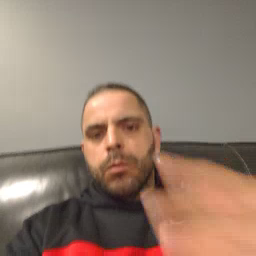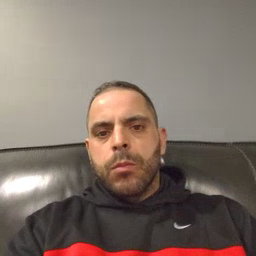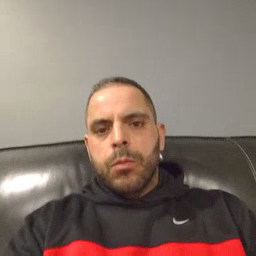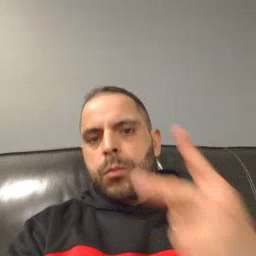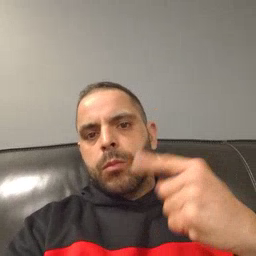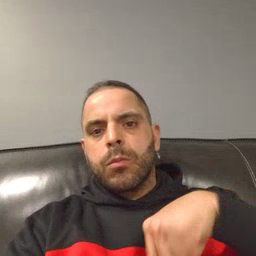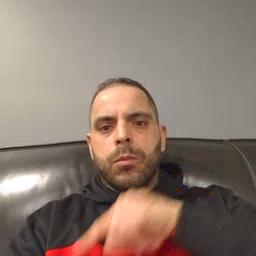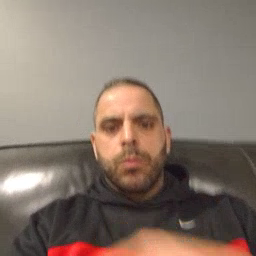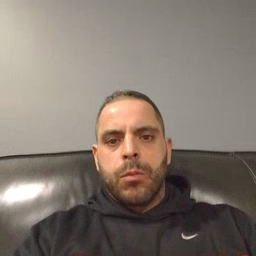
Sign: weus